Aerial crown-view tile of a tropical tree (Barro Colorado Island, Panama), acquired 20250124:
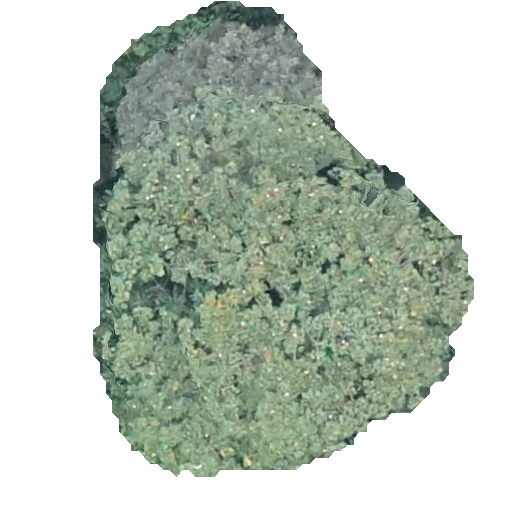
Species: Ochroma pyramidale
GBIF accepted scientific name: Ochroma pyramidale
Crown area: 191.386 m²